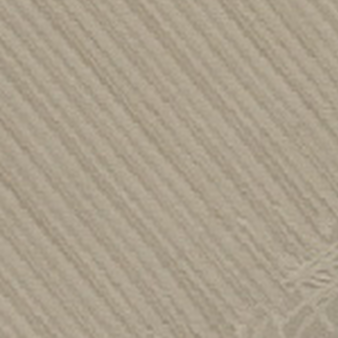
Label: other